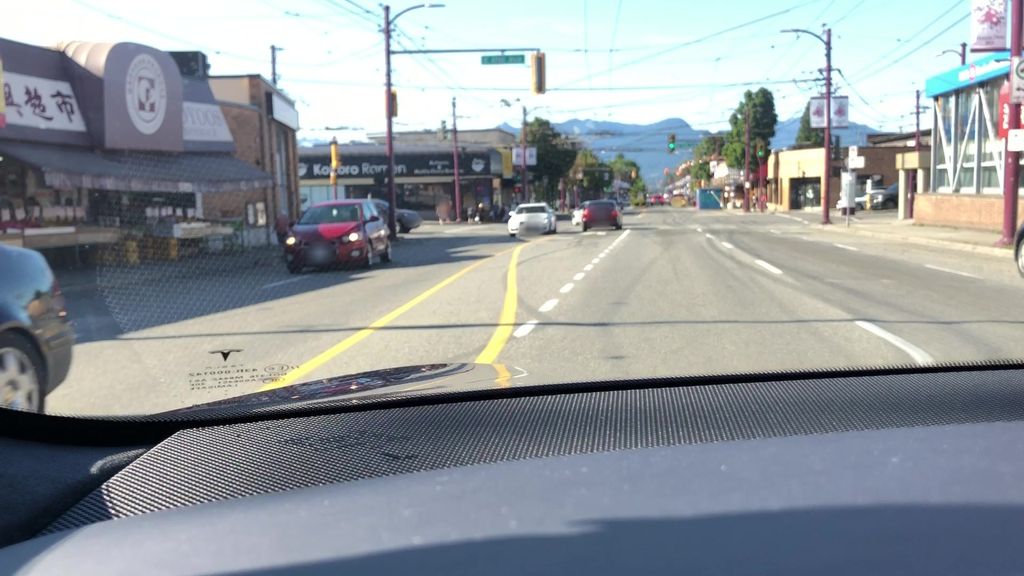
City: vancouver